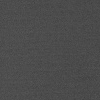
Atmospheric dust classification: dusty